Question: I am following an Android weather app tutorial where the weather app requests a wether information about a place using an API;
However, the app was not "location aware" so I decided to try to do that, but when my app is created it calls the API with the hardcoded coordinates (private latitude and longitude). I dont understand why thid is happening, I am calling the getLoation method before the getForecast method. getLocation method should use the location manager's internet provider and set the latitude and longitude before the getForecast in called (which uses the coordinates to make the asynchronous API call). The strange thing is that when I press the refresh button, the location's coordinates are obtained from the location manager and the getLocationName is working fine too (finds the name of the location using the coordinates and set's the locationLabel to the name).
I suspect e problem is because if the fact that OkHTTP API that I am using to make the asynchronous call uses worker thread.
NODE: I am using Butter knife and YoYo API's also I have four classes which store the information about the weather called Forecast, Hour and Current and Day. I did not include them because I thought it is not important, since the problem is in my main activity class
Here is the code in my main activity class:
'''
public static final String TAG = MainActivity.class.getSimpleName();
private Forecast mForecast;
//default coordinates - Aberdeen, UK Lati:57.156866 ; Long:
private double latitude = 57.156866;
private double longitude = -2.094278;
private LocationManager locationManager;
@InjectView(R.id.timeLabel) TextView mTimeLabel;
@InjectView(R.id.temperatureLabel) TextView mTemperatureLabel;
@InjectView(R.id.humidityValue) TextView mHumidityValue;
@InjectView(R.id.precipValue) TextView mPrecipValue;
@InjectView(R.id.summaryLabel) TextView mSummaryLabel;
@InjectView(R.id.locationLabel) TextView mLocationLabel;
@InjectView(R.id.windSpeedValue) TextView mWindSpeedValue;
@InjectView(R.id.iconImageView) ImageView mIconImageView;
@InjectView(R.id.refreshImageView) ImageView mRefreshImaveView;
@InjectView(R.id.progressBar) ProgressBar mProgressBar;
@Override
protected void onCreate(Bundle savedInstanceState) {
super.onCreate(savedInstanceState);
setContentView(R.layout.activity_main);
ButterKnife.inject(this);
mProgressBar.setVisibility(View.INVISIBLE);
mRefreshImaveView.setOnClickListener(new View.OnClickListener() {
@Override
public void onClick(View v) {
getLocation();
getForecast(latitude, longitude);
}
});
getLocation();
getForecast(latitude, longitude);
}
@Override
protected void onResume() {
super.onResume();
getForecast(latitude, longitude);
}
private void getForecast(double latitude, double longitude) {
//animations
YoYo.with(Techniques.FadeIn).duration(1800).playOn(mLocationLabel);
YoYo.with(Techniques.FadeIn).duration(1600).playOn(mTemperatureLabel);
YoYo.with(Techniques.FadeIn).duration(1800).playOn(mIconImageView);
YoYo.with(Techniques.FadeIn).duration(1000).playOn(mSummaryLabel);
YoYo.with(Techniques.FadeIn).duration(1200).playOn(mHumidityValue);
YoYo.with(Techniques.FadeIn).duration(1400).playOn(mWindSpeedValue);
YoYo.with(Techniques.FadeIn).duration(1200).playOn(mPrecipValue);
YoYo.with(Techniques.FadeIn).duration(1200).playOn(mTimeLabel);
String API_KEY = "API_KEY";
String forecast = "https://api.forecast.io/forecast/"+ API_KEY +"/"+ latitude+","+ longitude+"?units=auto";
if(isNetworkAvailable()) {
toggleRefresh();
OkHttpClient client = new OkHttpClient();
Request request = new Request.Builder()
.url(forecast)
.build();
Call call = client.newCall(request);
call.enqueue(new Callback() {
@Override
public void onFailure(Request request, IOException e) {
runOnUiThread(new Runnable() {
@Override
public void run() {
toggleRefresh();
}
});
alertUserAboutError();
}
//when the call to the Okhttp library finishes, than calls this method:
@Override
public void onResponse(Response response) throws IOException {
runOnUiThread(new Runnable() {
@Override
public void run() {
toggleRefresh();
}
});
try {
String jsonData = response.body().string();
//Log.v(TAG, jsonData);
if (response.isSuccessful()) {
mForecast = parseForecastDetails(jsonData);
runOnUiThread(new Runnable() {
@Override
public void run() {
updateDisplay();
}
});
} else {
alertUserAboutError();
}
} catch (IOException | JSONException e) {
Log.e(TAG, "Exception caught:", e);
}
}
});
}else{
//Toast.makeText(this,getString(R.string.network_unavailable_message),Toast.LENGTH_LONG).show();
WIFIDialogFragment dialog = new WIFIDialogFragment();
dialog.show(getFragmentManager(), getString(R.string.error_dialog_text));
}
}
private void toggleRefresh() {
if(mProgressBar.getVisibility() == View.INVISIBLE){
mProgressBar.setVisibility(View.VISIBLE);
mRefreshImaveView.setVisibility(View.INVISIBLE);
}else{
mProgressBar.setVisibility(View.INVISIBLE);
mRefreshImaveView.setVisibility(View.VISIBLE);
}
}
//updates the dysplay with the data in the CUrrentWeather locaal object
private void updateDisplay() {
Current current = mForecast.getCurrent();
//setting the current weather details to the ui
mTemperatureLabel.setText(current.getTemperature()+"");
mTimeLabel.setText("At "+ current.getFormattedTime()+" it will be");
mHumidityValue.setText(current.getHumidity() +"%");
mPrecipValue.setText(current.getPrecipChange()+"%");
mSummaryLabel.setText(current.getSummery());
mWindSpeedValue.setText(current.getWindSpeed()+"");
mLocationLabel.setText(current.getTimeZone());
//sets the mLocationLavel to the appropriate name and not the timezome from the API
getLocationName();
Drawable drawable = ContextCompat.getDrawable(this, current.getIconId());
mIconImageView.setImageDrawable(drawable);
}
private Forecast parseForecastDetails(String jsonData) throws JSONException {
Forecast forecast = new Forecast();
forecast.setCurrent(getCurrentDetails(jsonData));
forecast.setHourlyForecast(getHourlyForecast(jsonData));
forecast.setDailyForecast(getDailyForecast(jsonData));
return forecast;
}
private Day[] getDailyForecast(String jsonData) throws JSONException{
JSONObject forecast = new JSONObject(jsonData);
String timezone = forecast.getString("timezone");
JSONObject daily = forecast.getJSONObject("daily");
JSONArray data = daily.getJSONArray("data");
Day[] days = new Day[data.length()];
for(int i = 0;i < data.length();i++){
JSONObject jsonDay = data.getJSONObject(i);
Day day = new Day();
day.setSummary(jsonDay.getString("summary"));
day.setIcon(jsonDay.getString("icon"));
day.setTemperatureMax(jsonDay.getDouble("temperatureMax"));
day.setTime(jsonDay.getLong("time"));
day.setTimezone(timezone);
days[i] = day;
Log.v(MainActivity.class.getSimpleName(),days[i].getIcon());
}
return days;
}
private Hour[] getHourlyForecast(String jsonData) throws JSONException{
JSONObject forecast = new JSONObject(jsonData);
String timezone = forecast.getString("timezone");
JSONObject hourly = forecast.getJSONObject("hourly");
JSONArray data = hourly.getJSONArray("data");
Hour[]hours = new Hour[data.length()];
for(int i = 0;i < data.length();i++){
JSONObject jsonHour = data.getJSONObject(i);
Hour hour = new Hour();
hour.setSummary(jsonHour.getString("summary"));
hour.setTemperature(jsonHour.getDouble("temperature"));
hour.setIcon(jsonHour.getString("icon"));
hour.setTime(jsonHour.getLong("time"));
hour.setTimezone(timezone);
hours[i] = hour;
}
return hours;
}
/*
* throws JSONException, doing it like that, we place the
* responsability of handaling this exeption to the caller of the method
*/
private Current getCurrentDetails(String jsonData) throws JSONException{
JSONObject forecast = new JSONObject(jsonData);
String timezone = forecast.getString("timezone");
Log.i(TAG,"From JSON: " + timezone);
JSONObject currently = forecast.getJSONObject("currently");
Current mCurrent = new Current();
mCurrent.setHumidity(currently.getDouble("humidity"));
mCurrent.setTime(currently.getLong("time"));
mCurrent.setIcon(currently.getString("icon"));
mCurrent.setPrecipChange(currently.getDouble("precipProbability"));
mCurrent.setSummery(currently.getString("summary"));
mCurrent.setTemperature(currently.getDouble("temperature"));
mCurrent.setTimeZone(timezone);
mCurrent.setWindSpeed(currently.getDouble("windSpeed"));
Log.d(TAG, mCurrent.getFormattedTime());
return mCurrent;
}
private boolean isNetworkAvailable() {
ConnectivityManager manager = (ConnectivityManager) getSystemService(Context.CONNECTIVITY_SERVICE);
NetworkInfo networkInfo = manager.getActiveNetworkInfo();
boolean isAvailable = false;
//contition to check if there is a network and if the device is connected
if(networkInfo != null && networkInfo.isConnected()){
isAvailable = true;
}
return isAvailable;
}
private void alertUserAboutError() {
AlertDIalogFragment dialog = new AlertDIalogFragment();
dialog.show(getFragmentManager(),getString(R.string.error_dialog_text));
}
private void getLocation(){
locationManager = (LocationManager) this.getSystemService(Context.LOCATION_SERVICE);
if(isNetworkAvailable()){
locationManager.requestLocationUpdates(
LocationManager.NETWORK_PROVIDER, 1, 1000, new MyLocationListener());
}else{
WIFIDialogFragment dialog = new WIFIDialogFragment();
dialog.show(getFragmentManager(), getString(R.string.error_dialog_text));
}
'''
}
private class MyLocationListener implements LocationListener {
'''
@Override
public void onLocationChanged(Location loc) {
latitude = loc.getLatitude();
longitude = loc.getLongitude();
Toast.makeText(MainActivity.this,
"Location changed: Lat: " + loc.getLatitude() + " Lng: "
+ loc.getLongitude(), Toast.LENGTH_SHORT).show();
locationManager.removeUpdates(this);
}
@Override
public void onProviderDisabled(String provider) {}
@Override
public void onProviderEnabled(String provider) {}
@Override
public void onStatusChanged(String provider, int status, Bundle extras) {}
}
private void getLocationName(){
Geocoder geo = new Geocoder(this, Locale.getDefault());
try {
List<Address> addressList = geo.getFromLocation(this.latitude,this.longitude,1);
if (addressList.isEmpty()){
//gets the default name from the timeZone
//that we set in as a local variable
}else{
if(addressList.size() > 0){
Log.v(MainActivity.class.getSimpleName(),addressList.get(0).getLocality() + ", "+ addressList.get(0).getCountryName()+"");
mLocationLabel.setText(addressList.get(0).getLocality() + ", "+ addressList.get(0).getCountryName());
}
}
} catch (IOException e) {
e.printStackTrace();
}
}
'''
This is a screenshot of the app:

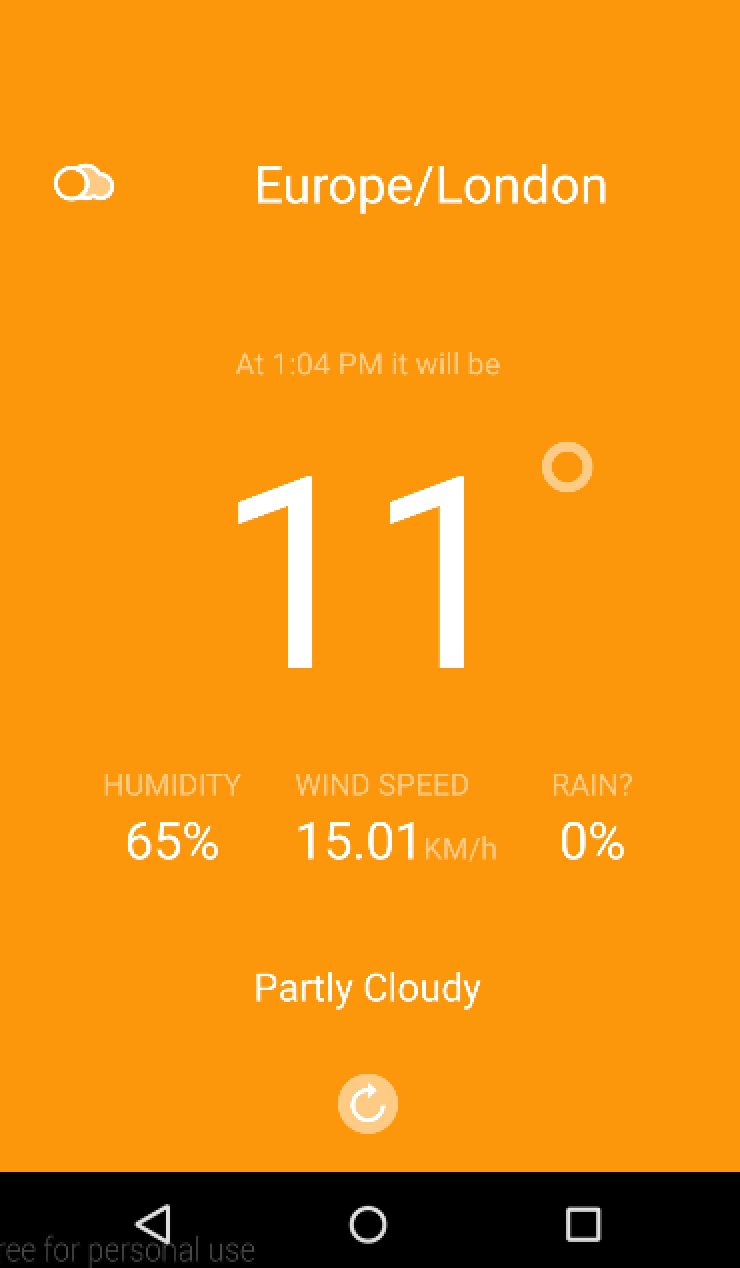
Answer: By looking at your code, there are couple of things which are wrong.
1. you have called getLocation Method in OnCreate and onResume as well which is logically incorrect. you can keep it at onResume only if you wish you get location frequently.
2. when we call getLocation method it's not guarantee to give the latitude and longitude straight away, it takes it's own sweet time depending on the providers (Read API of location manager) hence your first call for getForecast will probably fail.
3. Solution : you can call getForecast method when onLocationChange method is called, by that time you can show progressDialog.
4. Make sure you have given Location related permissions in the manifest file